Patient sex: F
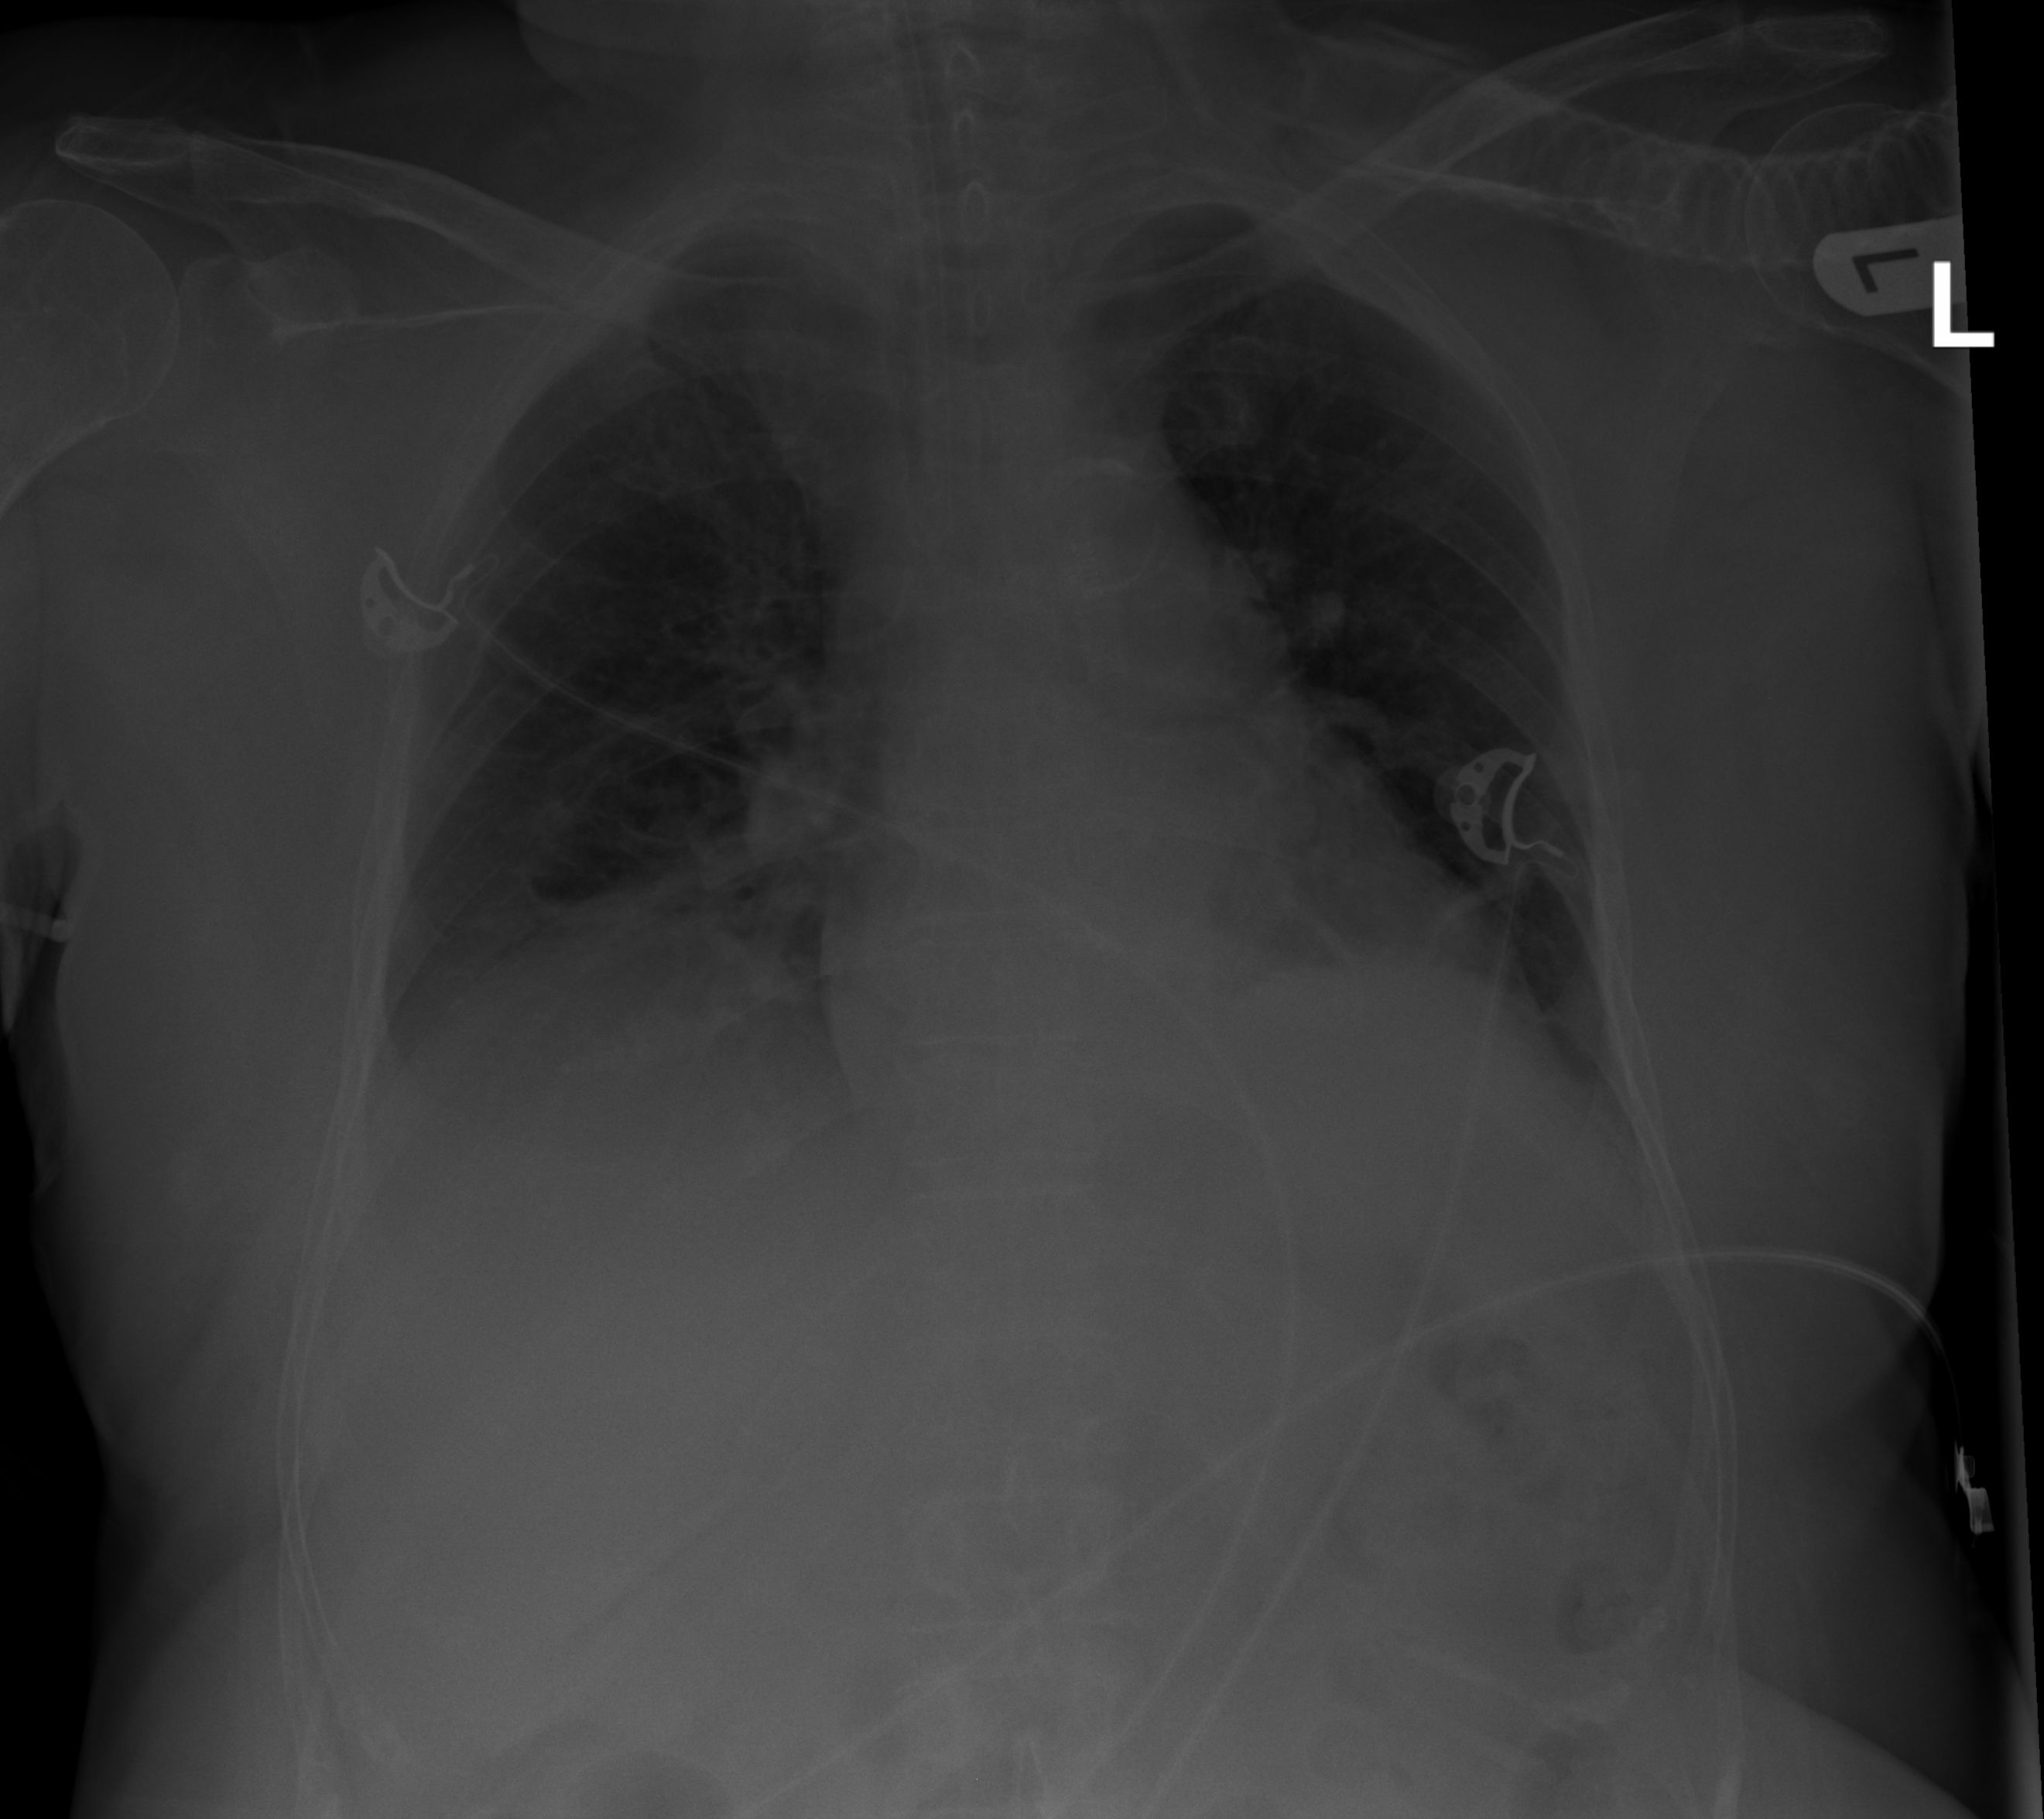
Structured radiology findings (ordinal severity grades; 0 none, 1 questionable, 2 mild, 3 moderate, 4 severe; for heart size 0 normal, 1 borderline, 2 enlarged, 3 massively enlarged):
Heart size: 0
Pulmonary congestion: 0
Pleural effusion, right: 2
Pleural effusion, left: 1
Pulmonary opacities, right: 0
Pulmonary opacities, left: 0
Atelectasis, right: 2
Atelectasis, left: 2